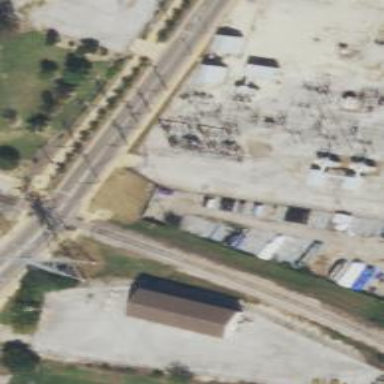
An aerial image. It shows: Switch used for power control.